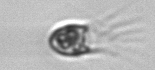
Label: Balanion